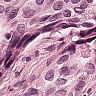
Metastatic tissue present: yes